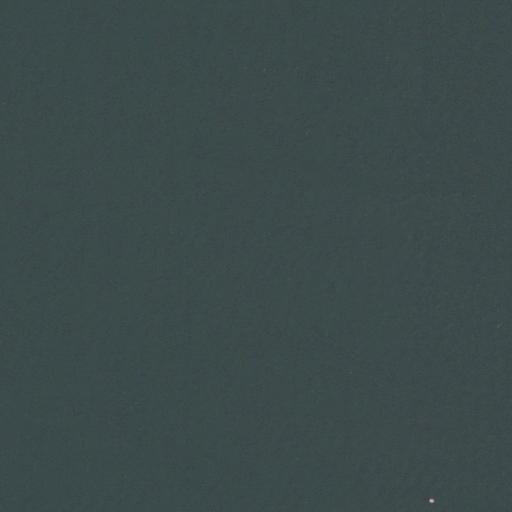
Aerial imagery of bar in New York named Bluefish Shoal containing only open water